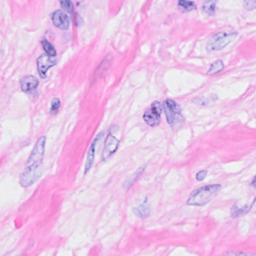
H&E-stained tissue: Breast